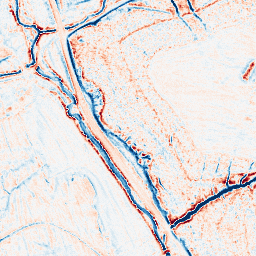
Category: classical
Decomposition family: gaussian
Decomposition parameters: sigma: 2
Upsampling method: sinc_hamming
Upsampling parameters: scale: 2
kernel_size: 16
Upsampling scale: 2